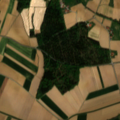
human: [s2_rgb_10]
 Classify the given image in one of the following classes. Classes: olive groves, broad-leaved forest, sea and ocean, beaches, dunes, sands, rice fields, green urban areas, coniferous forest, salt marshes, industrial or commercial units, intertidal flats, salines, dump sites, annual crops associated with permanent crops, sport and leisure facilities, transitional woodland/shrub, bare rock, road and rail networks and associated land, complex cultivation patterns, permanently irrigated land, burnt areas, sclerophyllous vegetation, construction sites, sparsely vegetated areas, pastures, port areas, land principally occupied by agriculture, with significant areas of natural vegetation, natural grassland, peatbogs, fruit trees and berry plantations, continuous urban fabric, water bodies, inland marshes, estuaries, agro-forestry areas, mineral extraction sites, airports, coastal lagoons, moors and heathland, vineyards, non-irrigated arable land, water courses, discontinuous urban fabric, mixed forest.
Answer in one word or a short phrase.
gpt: non-irrigated arable land, mixed forest